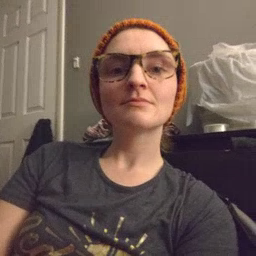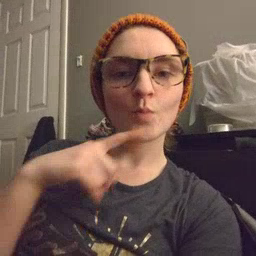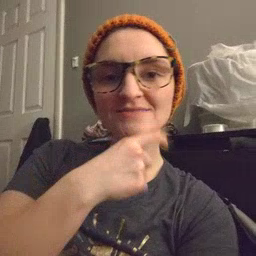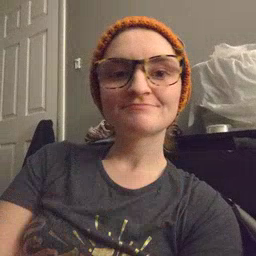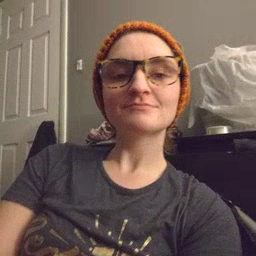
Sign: cereal